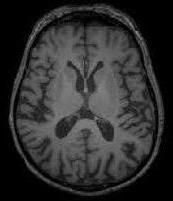
Label: notumor